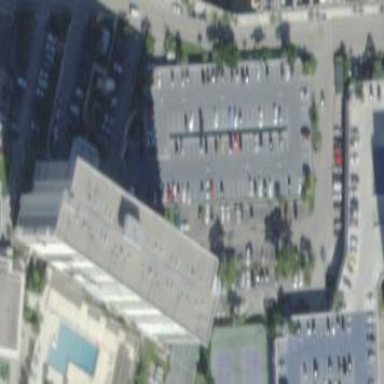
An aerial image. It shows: White apartments building with dark gray roof.